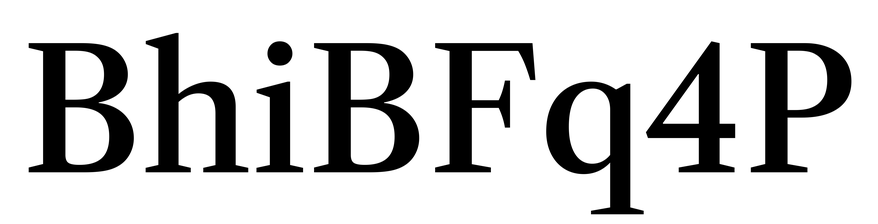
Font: LibreCaslonText_Medium